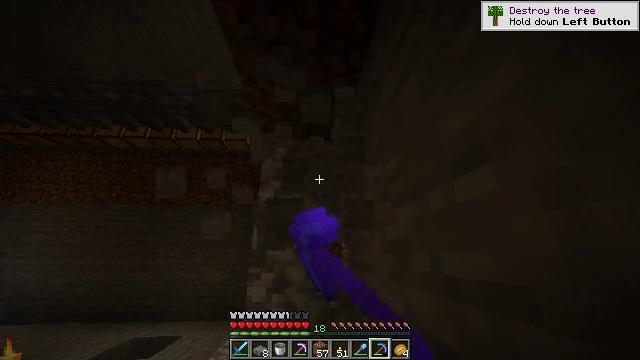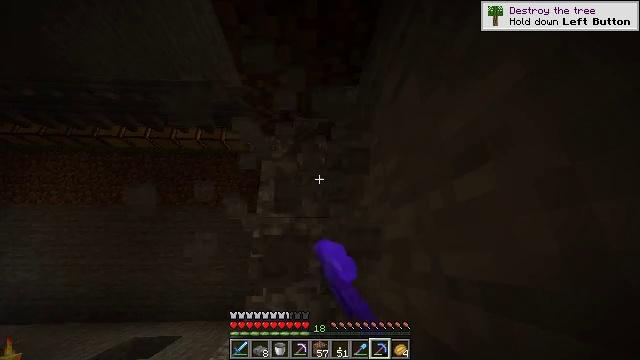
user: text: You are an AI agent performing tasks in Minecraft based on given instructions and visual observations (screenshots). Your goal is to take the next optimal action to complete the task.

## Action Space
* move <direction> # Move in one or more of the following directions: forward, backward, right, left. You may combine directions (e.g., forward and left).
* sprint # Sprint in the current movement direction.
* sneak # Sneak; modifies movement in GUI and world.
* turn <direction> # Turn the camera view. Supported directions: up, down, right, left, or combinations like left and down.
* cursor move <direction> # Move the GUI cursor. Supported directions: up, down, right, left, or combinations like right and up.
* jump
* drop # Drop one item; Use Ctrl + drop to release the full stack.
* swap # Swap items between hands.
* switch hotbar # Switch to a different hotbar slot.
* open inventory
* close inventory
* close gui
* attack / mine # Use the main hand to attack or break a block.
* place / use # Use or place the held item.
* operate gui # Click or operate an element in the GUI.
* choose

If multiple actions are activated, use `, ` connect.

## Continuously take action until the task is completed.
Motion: motion action
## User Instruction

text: Harvest stone in the caves.
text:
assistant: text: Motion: attack / mine
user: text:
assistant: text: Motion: attack / mine